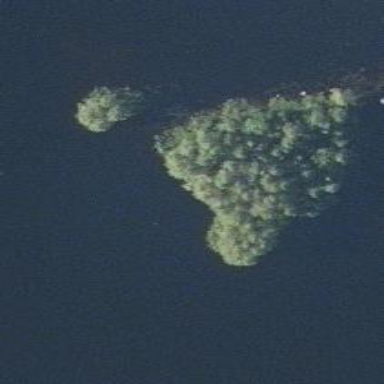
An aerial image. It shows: Islet covered with forest.